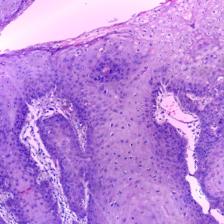
Diagnosis: OSCC